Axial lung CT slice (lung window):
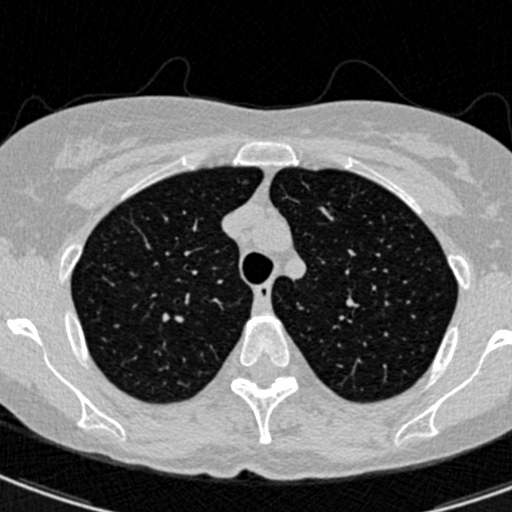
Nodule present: no